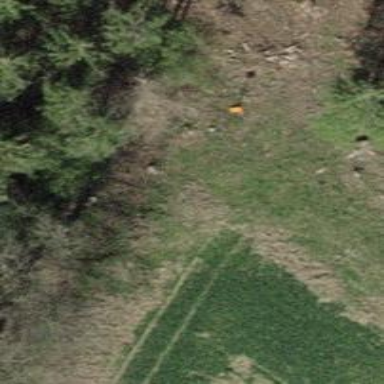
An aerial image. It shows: Pipeline marker.